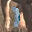
Label: 1